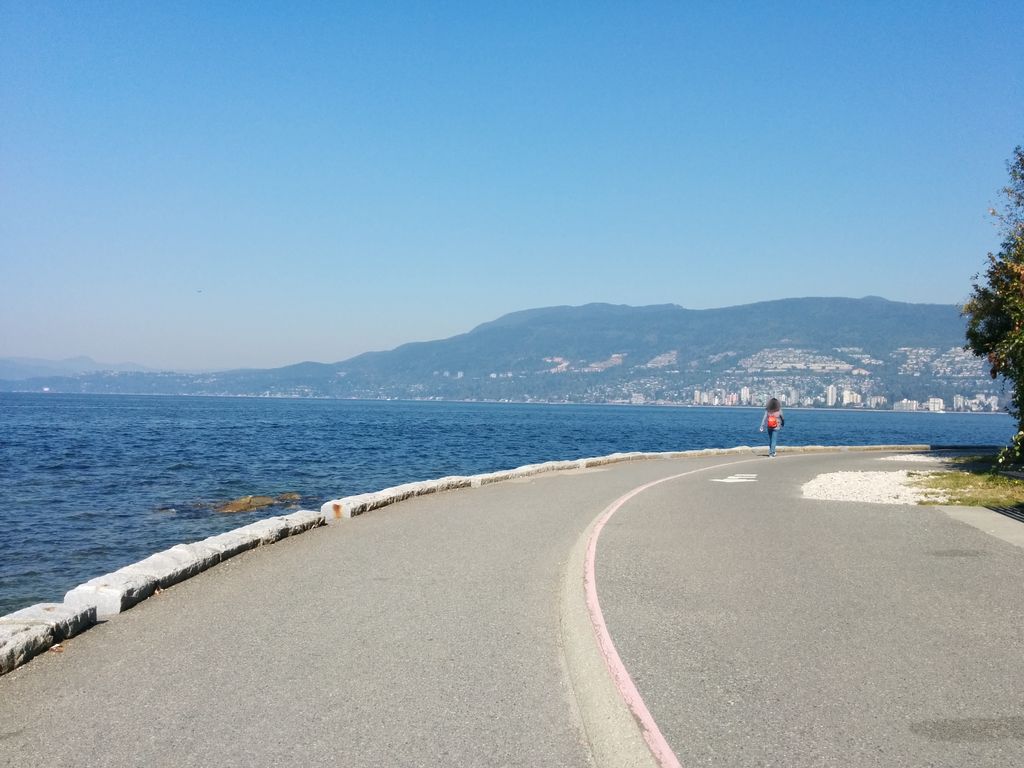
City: vancouver